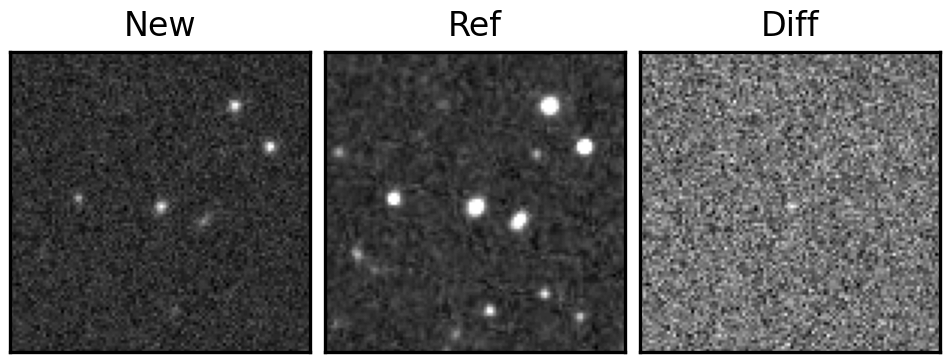
Label: real